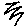
Label: zigzag